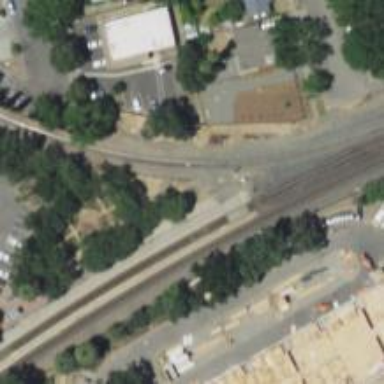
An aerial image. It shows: Railway signal.